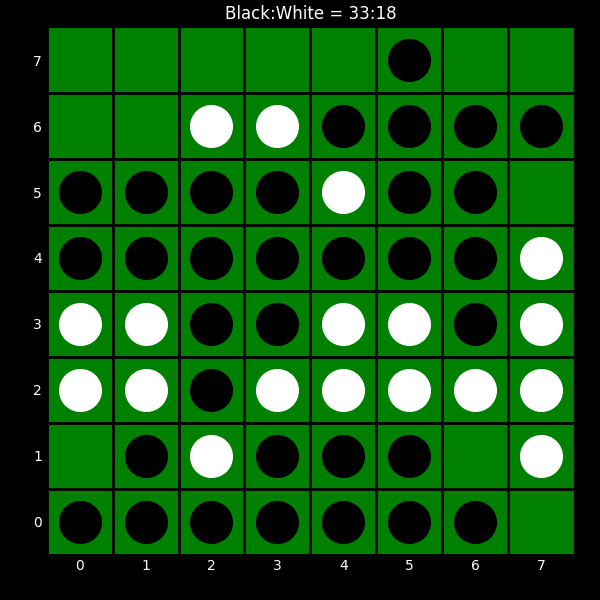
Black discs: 33
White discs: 18